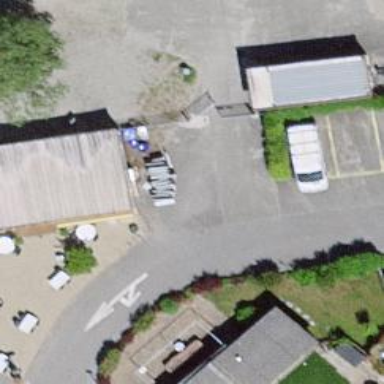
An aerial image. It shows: Bicycle parking area with wall loops.